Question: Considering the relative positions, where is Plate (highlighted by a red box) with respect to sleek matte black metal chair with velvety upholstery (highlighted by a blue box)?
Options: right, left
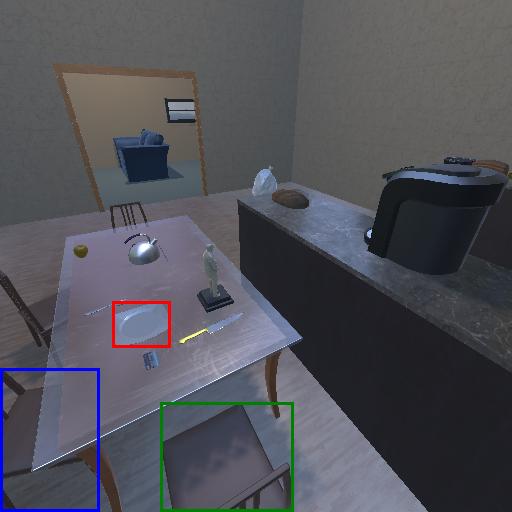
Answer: right